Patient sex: M
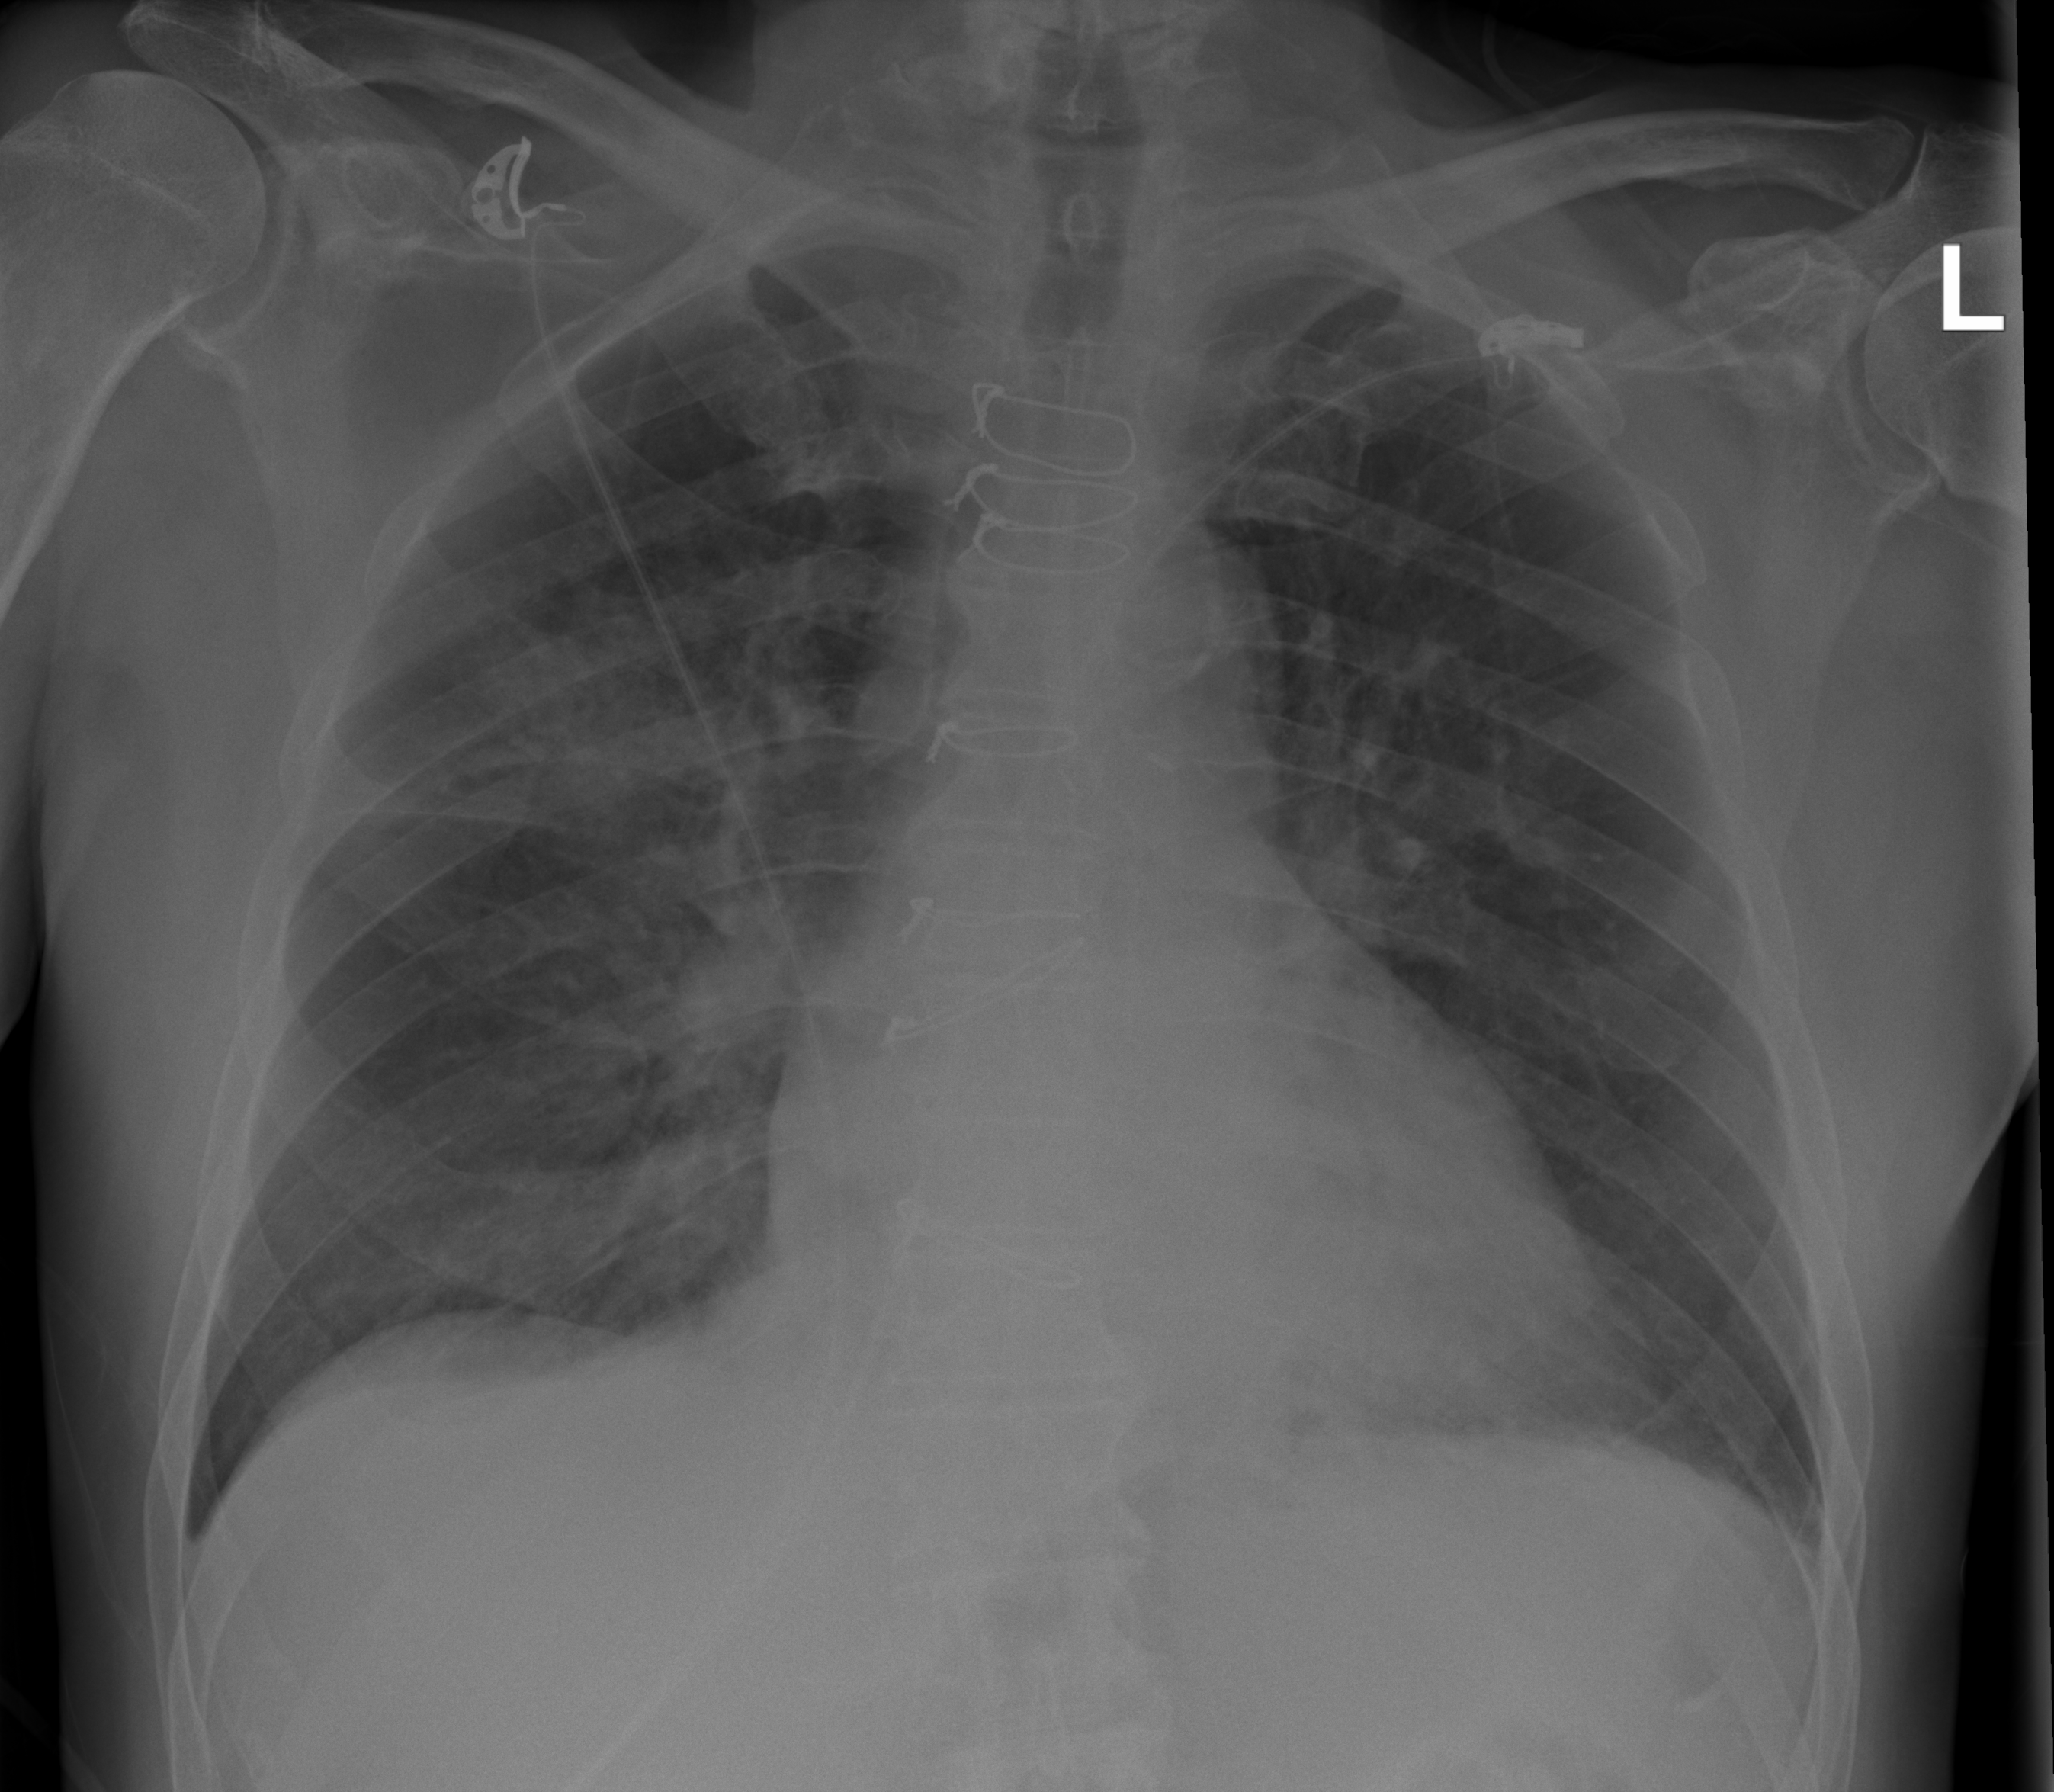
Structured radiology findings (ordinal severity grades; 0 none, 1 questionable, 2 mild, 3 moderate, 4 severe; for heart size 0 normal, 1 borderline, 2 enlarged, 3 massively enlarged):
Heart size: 0
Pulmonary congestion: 2
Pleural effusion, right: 1
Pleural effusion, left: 1
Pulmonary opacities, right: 2
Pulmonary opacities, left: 2
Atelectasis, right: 0
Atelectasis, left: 3